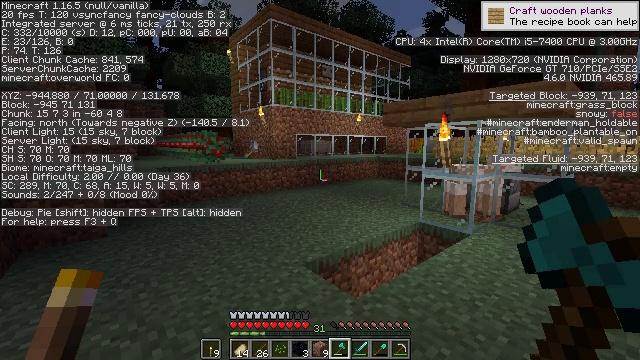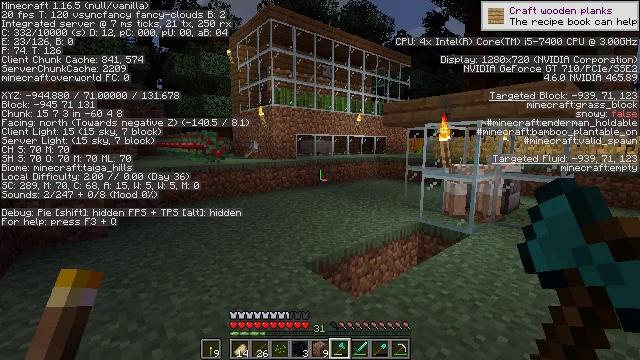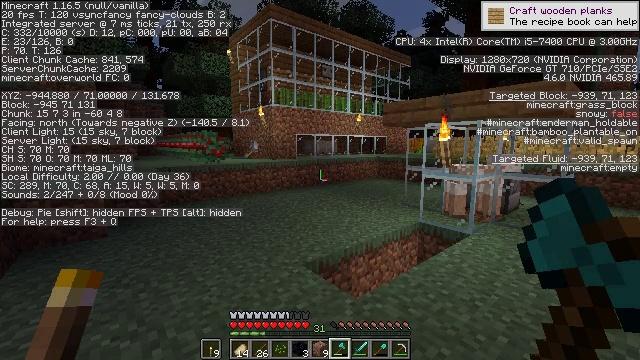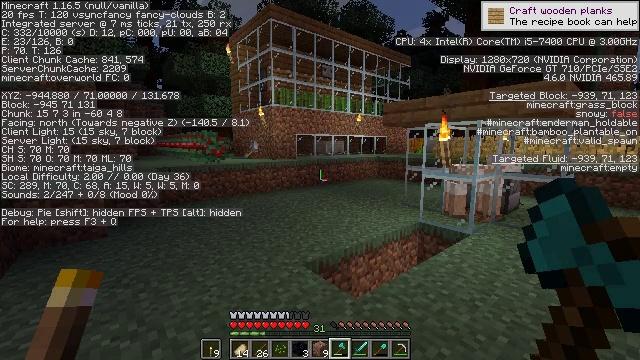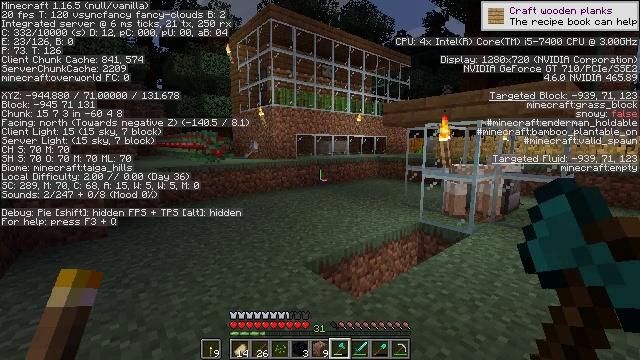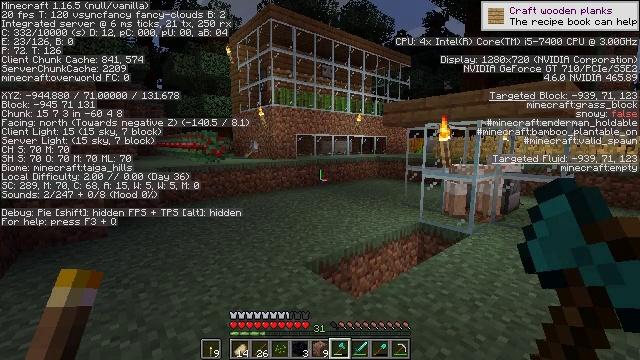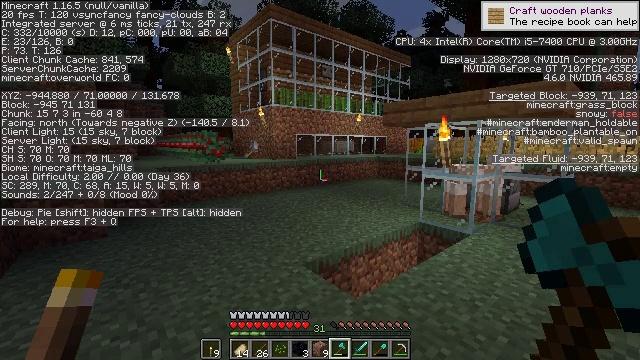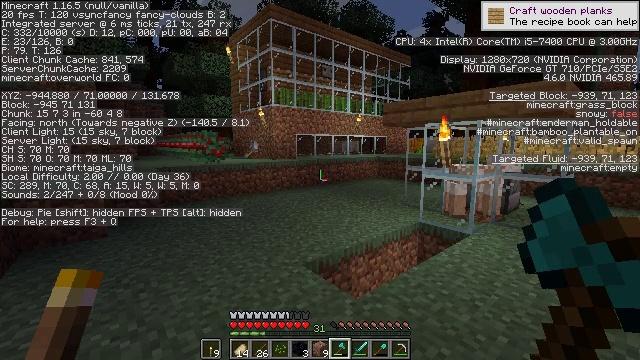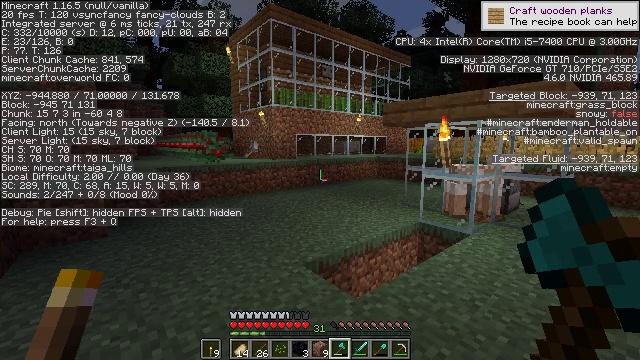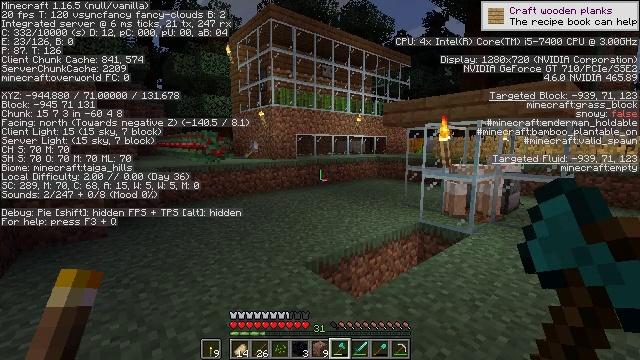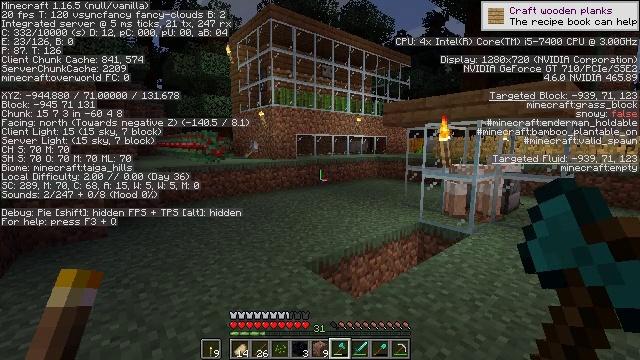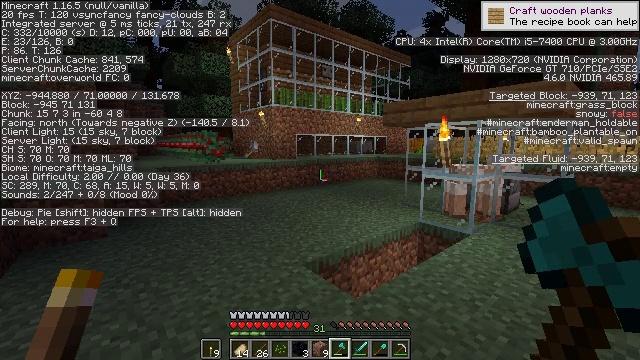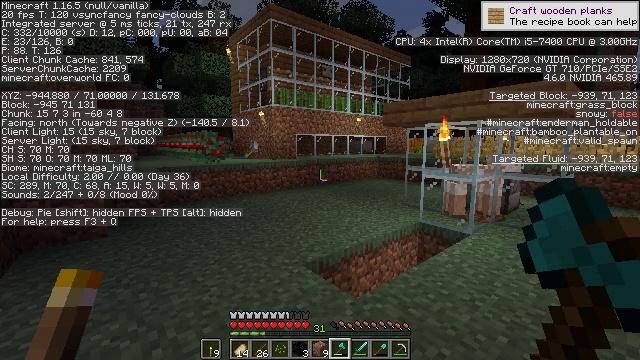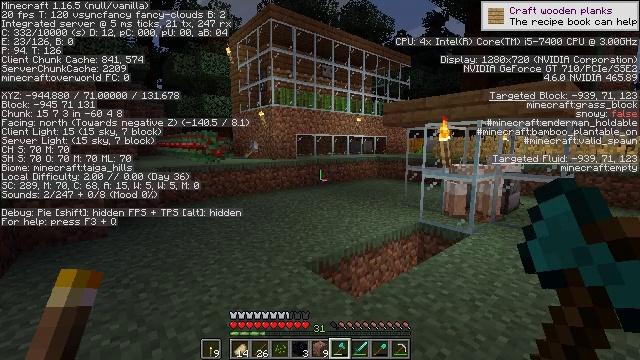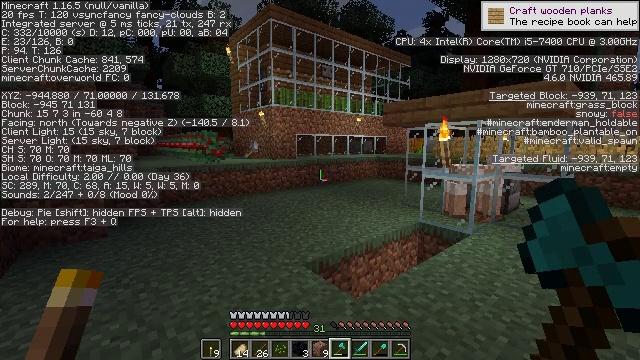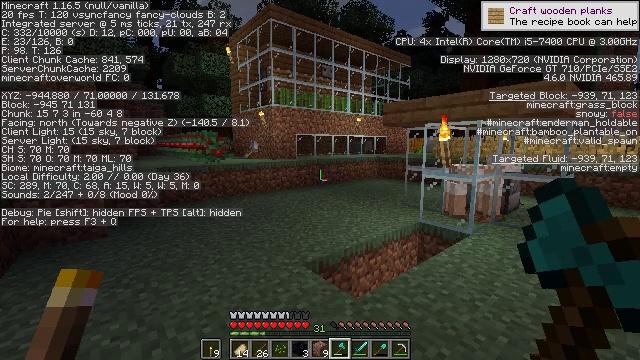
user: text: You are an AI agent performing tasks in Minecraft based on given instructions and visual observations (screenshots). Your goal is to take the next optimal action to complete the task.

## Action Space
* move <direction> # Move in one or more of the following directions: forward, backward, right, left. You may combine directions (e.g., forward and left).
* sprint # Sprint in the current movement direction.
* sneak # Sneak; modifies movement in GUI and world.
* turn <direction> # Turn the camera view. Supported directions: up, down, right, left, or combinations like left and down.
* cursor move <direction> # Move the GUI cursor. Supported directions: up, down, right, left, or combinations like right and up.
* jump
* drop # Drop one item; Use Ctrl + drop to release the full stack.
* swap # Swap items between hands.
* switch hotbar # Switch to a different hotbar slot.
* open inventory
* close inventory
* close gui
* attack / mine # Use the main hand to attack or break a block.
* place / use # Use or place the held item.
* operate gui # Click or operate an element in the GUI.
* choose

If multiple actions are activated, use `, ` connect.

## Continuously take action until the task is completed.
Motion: motion action
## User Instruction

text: Craft a rail.
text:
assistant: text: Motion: no_op
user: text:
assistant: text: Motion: no_op
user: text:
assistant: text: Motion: no_op
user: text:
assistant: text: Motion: no_op
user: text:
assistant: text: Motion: no_op
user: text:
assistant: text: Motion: no_op
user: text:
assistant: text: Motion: no_op
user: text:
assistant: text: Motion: no_op
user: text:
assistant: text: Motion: no_op
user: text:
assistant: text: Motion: no_op
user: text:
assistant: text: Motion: no_op
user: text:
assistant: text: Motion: no_op
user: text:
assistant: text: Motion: no_op
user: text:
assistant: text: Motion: no_op
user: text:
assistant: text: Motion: no_op
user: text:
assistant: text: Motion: no_op
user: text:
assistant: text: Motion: no_op
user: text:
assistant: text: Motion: no_op
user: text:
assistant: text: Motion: no_op
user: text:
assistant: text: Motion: no_op
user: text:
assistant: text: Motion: no_op
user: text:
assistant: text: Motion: no_op
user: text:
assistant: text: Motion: no_op
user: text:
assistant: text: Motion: no_op
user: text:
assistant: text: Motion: no_op
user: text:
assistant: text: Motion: no_op
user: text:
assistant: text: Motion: no_op
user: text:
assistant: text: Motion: no_op
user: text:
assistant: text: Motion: no_op
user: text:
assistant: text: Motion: no_op